Field crop: maize
Growth stage: 2
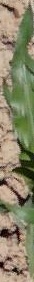
Species: maize